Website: bh-photo
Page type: customer-info-address
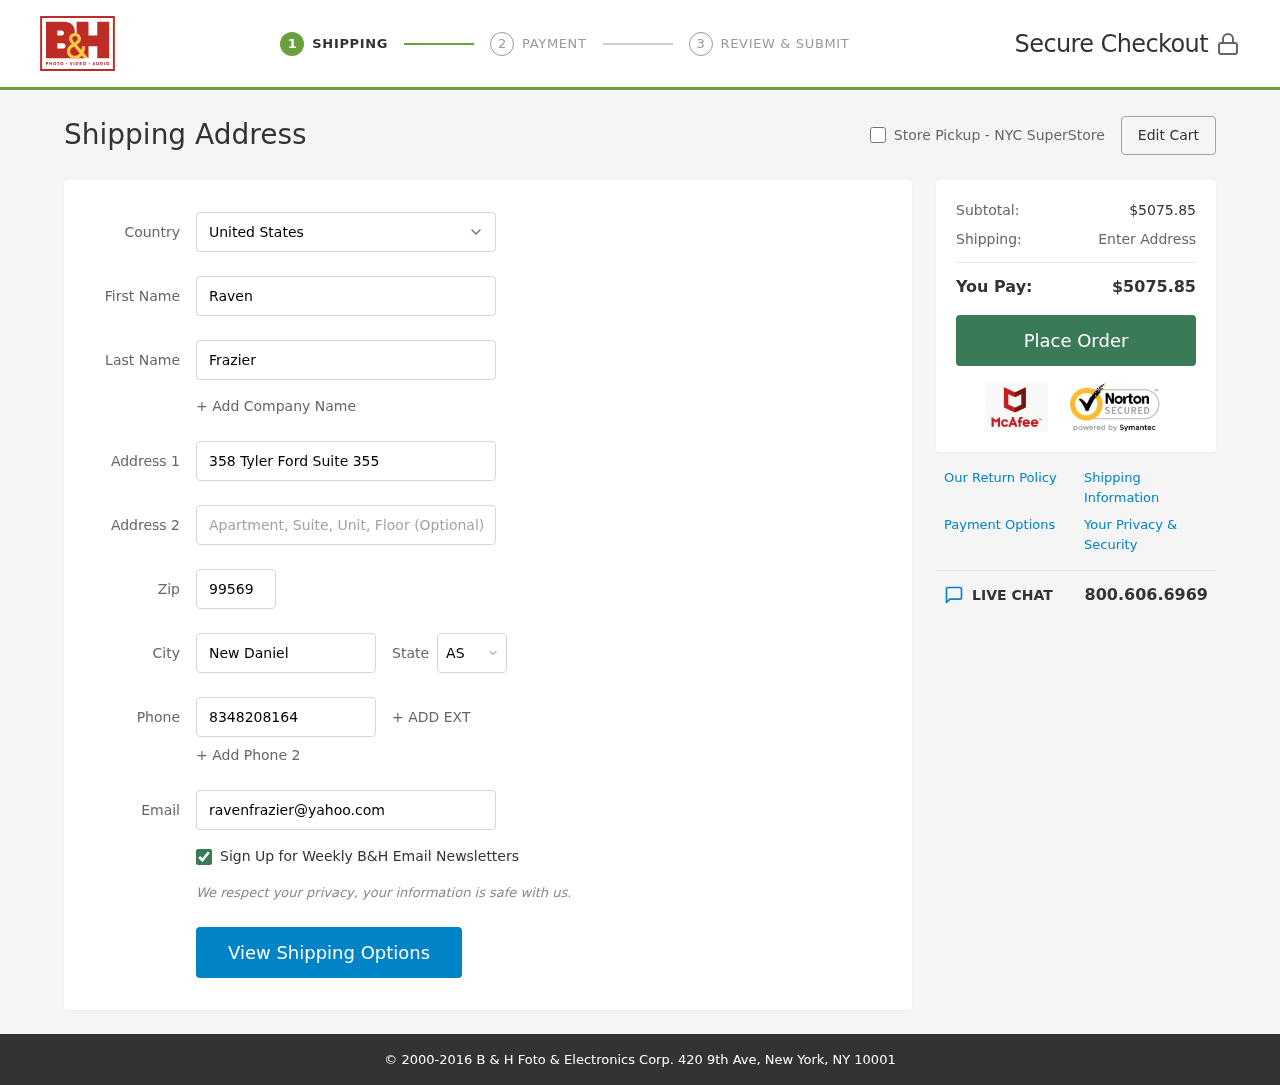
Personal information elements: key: PII_CITY
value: New Daniel
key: PII_COUNTRY
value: United States
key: PII_EMAIL
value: ravenfrazier@yahoo.com
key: PII_FIRSTNAME
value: Raven
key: PII_LASTNAME
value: Frazier
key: PII_PHONE
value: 8348208164
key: PII_POSTCODE
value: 99569
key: PII_STATE_ABBR
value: AS
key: PII_STREET
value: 358 Tyler Ford Suite 355
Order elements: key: ORDER_SUBTOTAL
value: $5075.85
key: ORDER_TOTAL
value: $5075.85